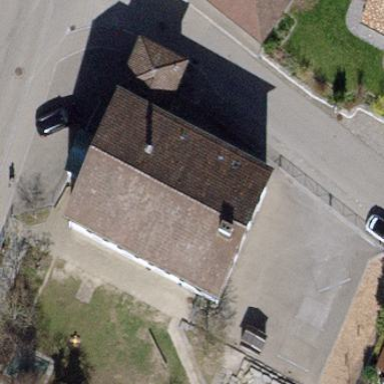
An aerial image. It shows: Kindergarten building.